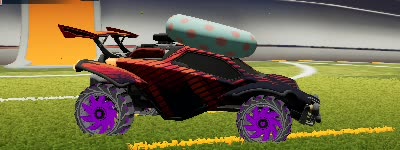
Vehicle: octane